Question: What is the easiest way to read json from Firefox or Chrome's developer console? Do I need to install a plugin? Or hopefully there's a javascript function that lets you view json in a way that's much easier to read...
For example. If I try console.log(data) where data is the json object, the developer console displays it like a one huge chunk of string instead of displaying the structure, so it's really hard to sift through and filter out what I want.
EDIT:
I apologize for the confusion I caused. I just checked Chrome and it seems Chrome does display JSON in a structured way. However on Firefox it's all jumbled together. I attached the screenshot. I guess the question is "Is there a way to display this in a more structured way like on Chrome?", and as I learned from below, I guess console.dir() takes care of this. Then my last question would be: Is this an intended behavior?

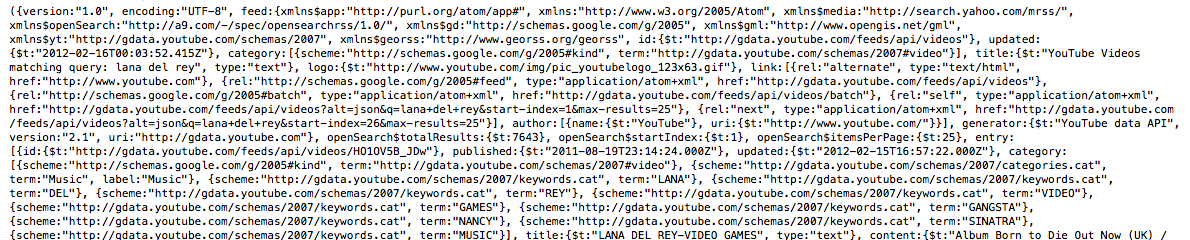
Answer: Firebug and Webkits developer tools display object, structured and well readable.
It seems like you try to output a instead an object. If thats the case, just parse it into an object before
'''
console.log( JSON.parse( data ) );
'''
and by the way, there are lots of neat methods on the 'console' object, like 'console.dir()' which directly lists an object properties/keys.